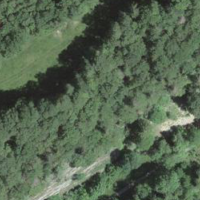
EUNIS habitat code: 43
Species observed at this site:
Volucella zonaria
Corylus avellana
Fagus sylvatica
Campanula glomerata